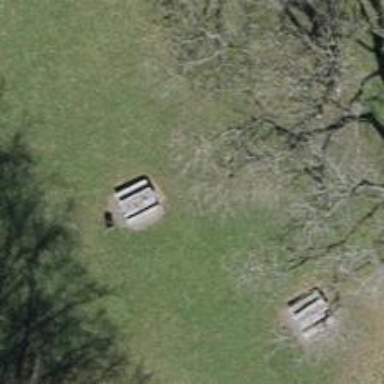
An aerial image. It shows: Picnic table located in leisure land area.